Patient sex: M
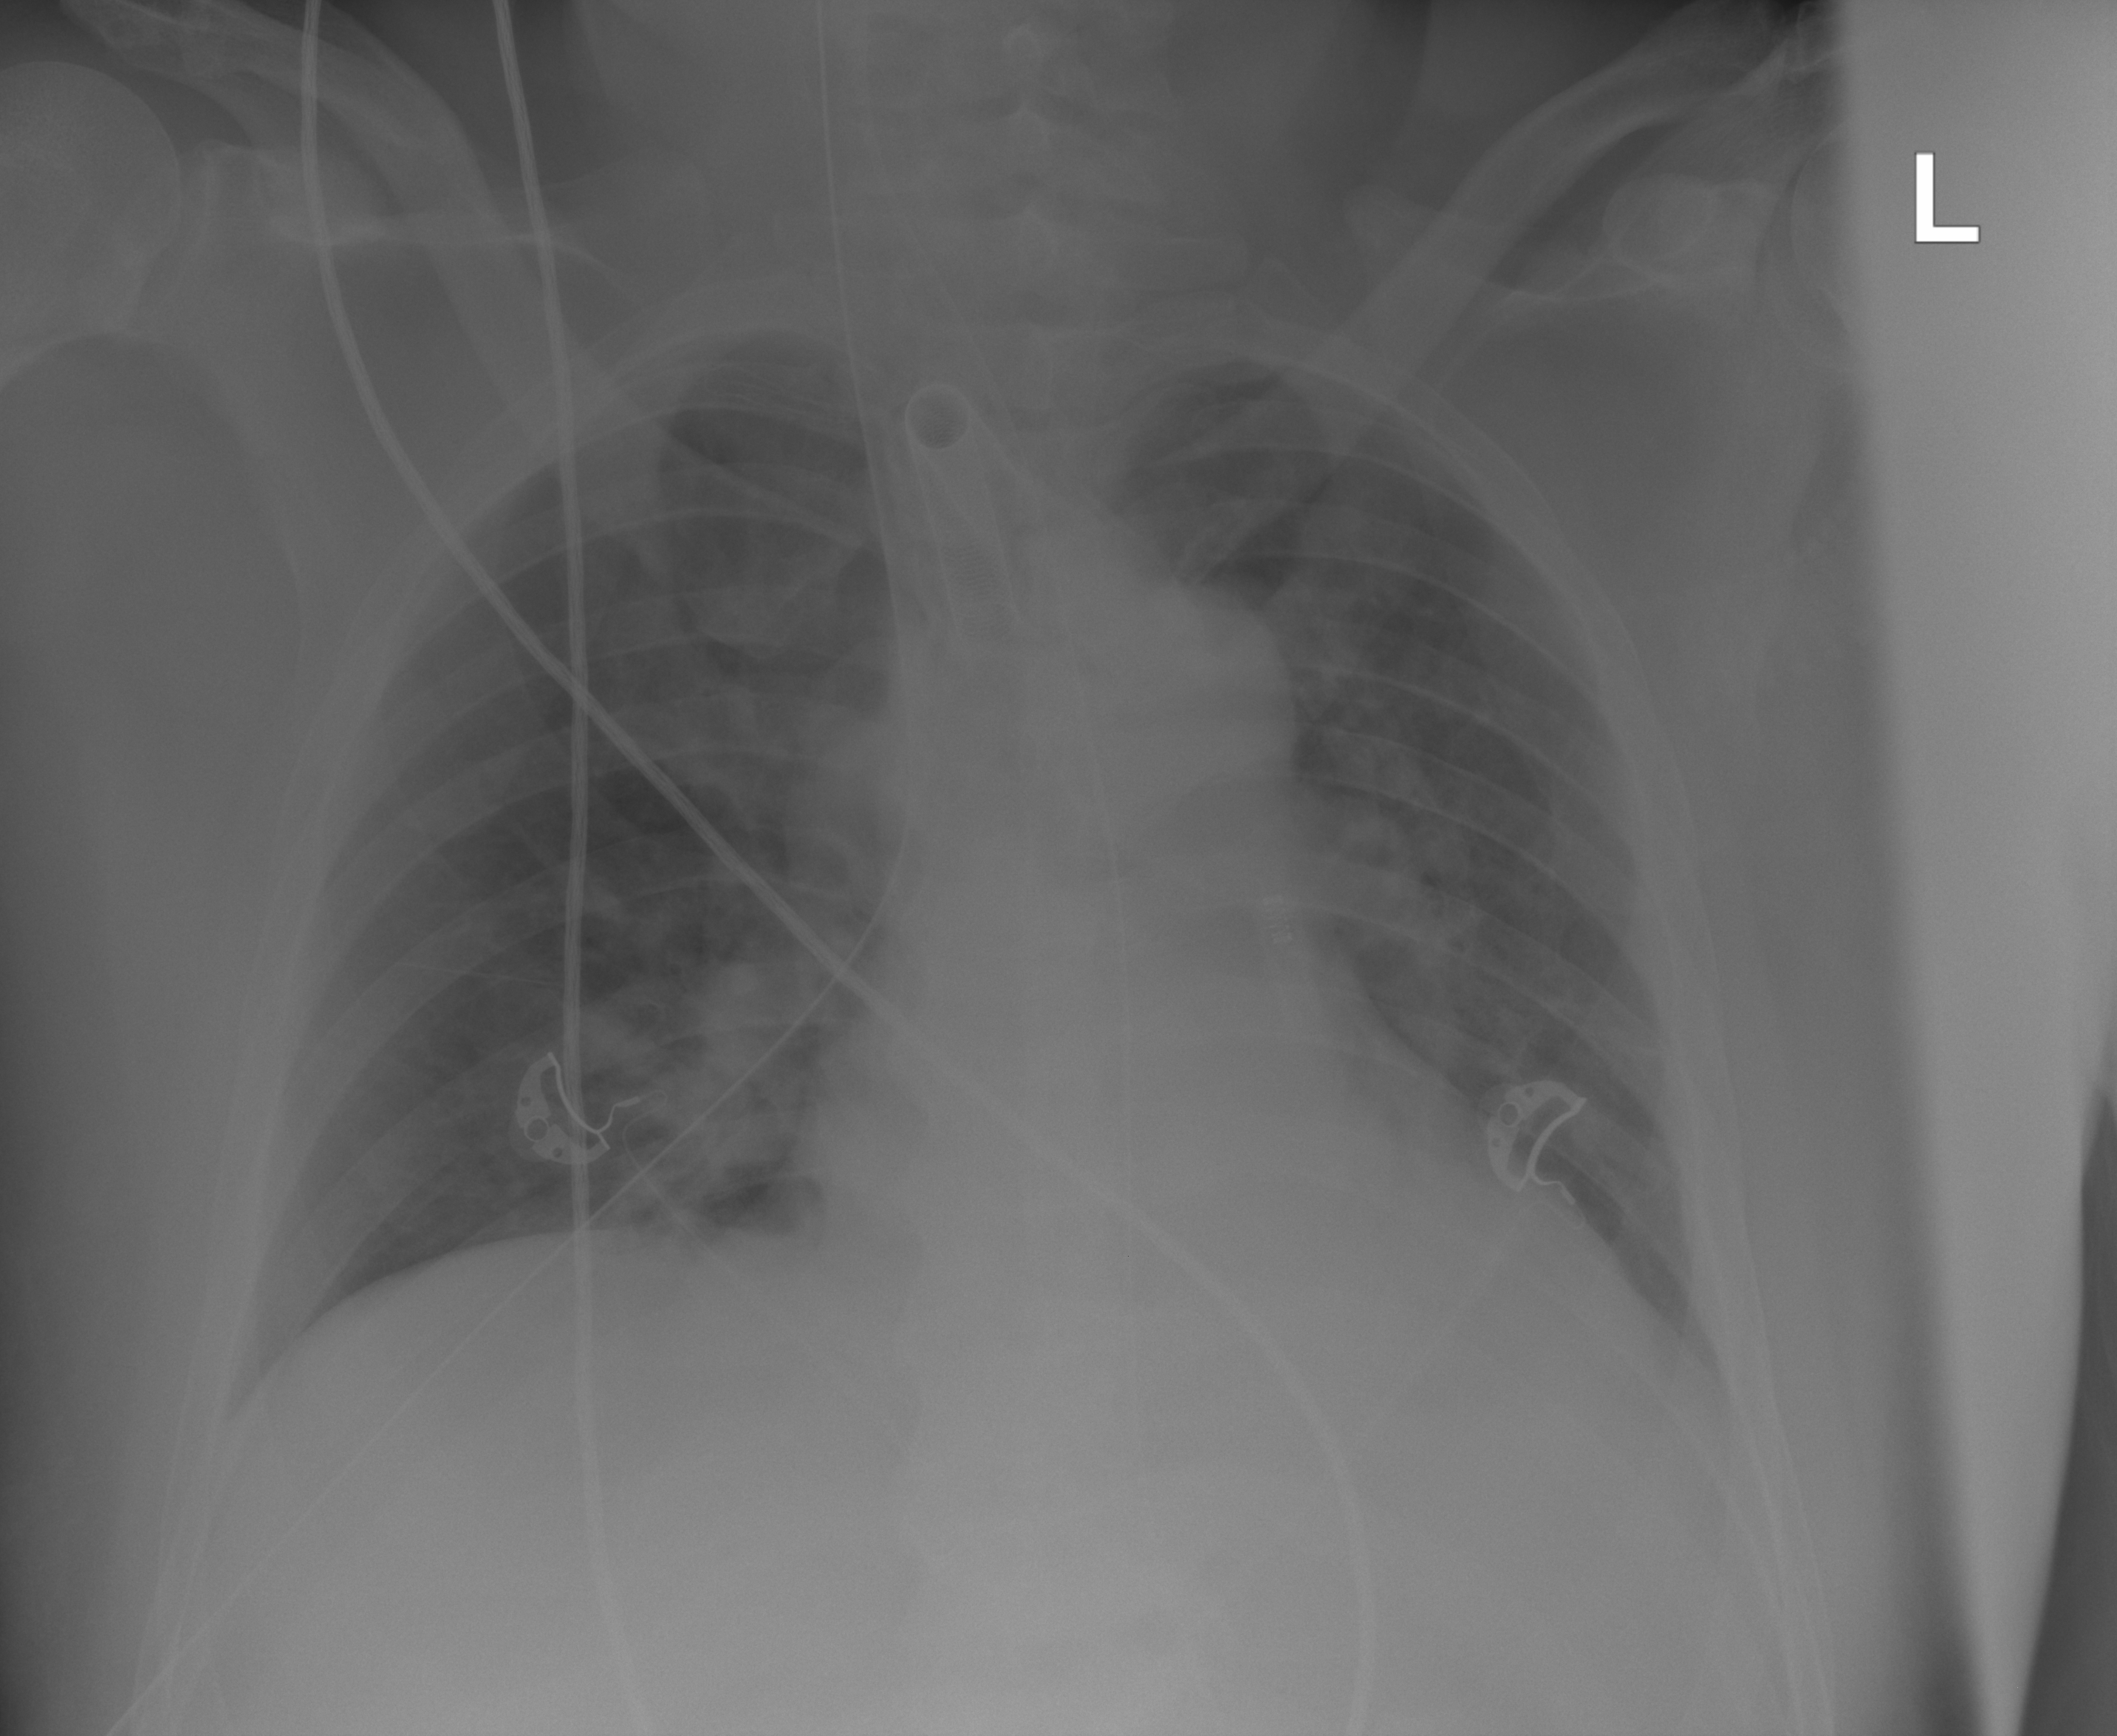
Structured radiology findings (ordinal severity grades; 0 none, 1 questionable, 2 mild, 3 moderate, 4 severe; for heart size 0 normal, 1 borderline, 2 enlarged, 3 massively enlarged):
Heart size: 0
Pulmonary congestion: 0
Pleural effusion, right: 0
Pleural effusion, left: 0
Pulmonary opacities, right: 2
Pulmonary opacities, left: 1
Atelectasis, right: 2
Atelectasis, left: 1